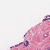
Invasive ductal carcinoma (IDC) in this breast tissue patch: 1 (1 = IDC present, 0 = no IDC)